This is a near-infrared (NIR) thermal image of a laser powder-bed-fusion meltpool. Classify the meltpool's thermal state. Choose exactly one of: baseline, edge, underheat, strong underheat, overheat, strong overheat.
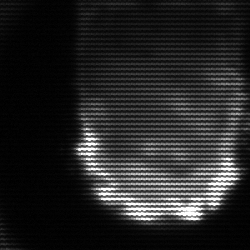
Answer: baseline